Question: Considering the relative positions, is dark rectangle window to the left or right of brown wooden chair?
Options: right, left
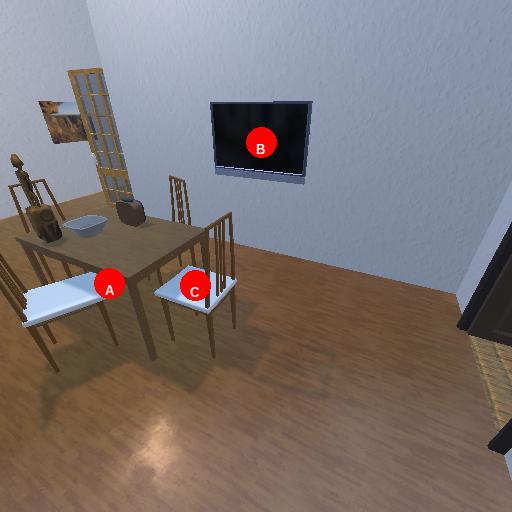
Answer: right